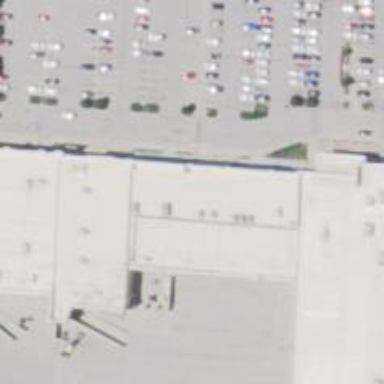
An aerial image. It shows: Retail building.